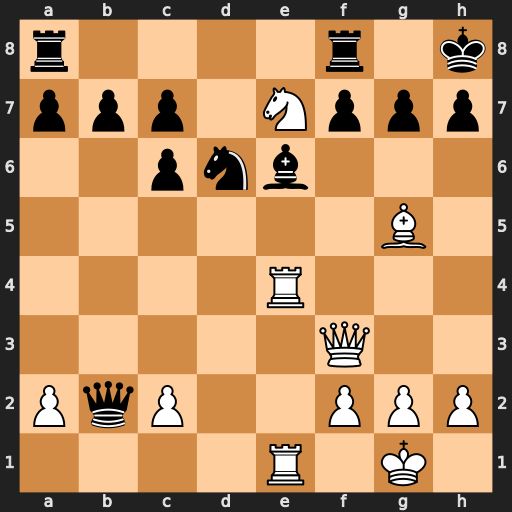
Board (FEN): r4r1k/ppp1Nppp/2pnb3/6B1/4R3/5Q2/PqP2PPP/4R1K1
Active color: w
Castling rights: -
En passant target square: -
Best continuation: Rh4 Qxc2 Rc1